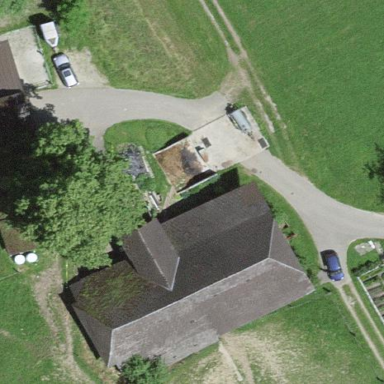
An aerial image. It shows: Farmyard area.